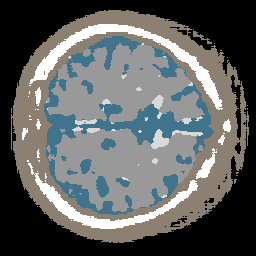
Label: no_lesion